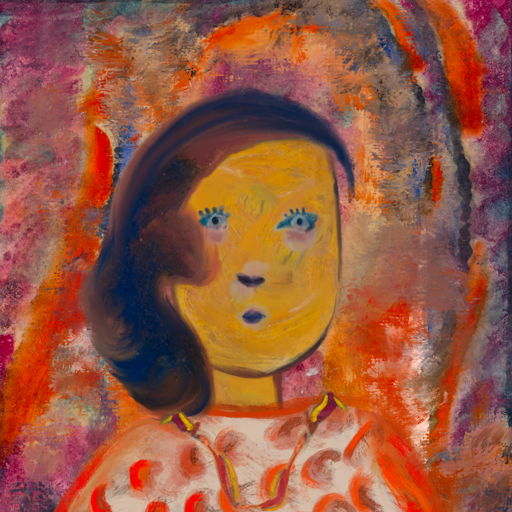
Background: Experience, Head And Neck Front: After_Raid, Face Front: Hill_Girl, Bust: Rupkatha, Hair Front: Mother_And_Son_Son, Head Accessory: Blank, Second Necklace: Gypsy_Mother_1, Necklace: Blank, Baby: Blank